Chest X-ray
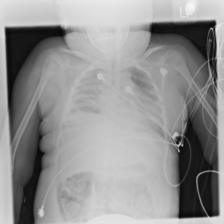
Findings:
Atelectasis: negative
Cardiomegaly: negative
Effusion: negative
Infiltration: negative
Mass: negative
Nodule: negative
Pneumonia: negative
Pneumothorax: negative
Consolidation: negative
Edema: negative
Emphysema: negative
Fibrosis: negative
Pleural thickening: negative
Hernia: negative